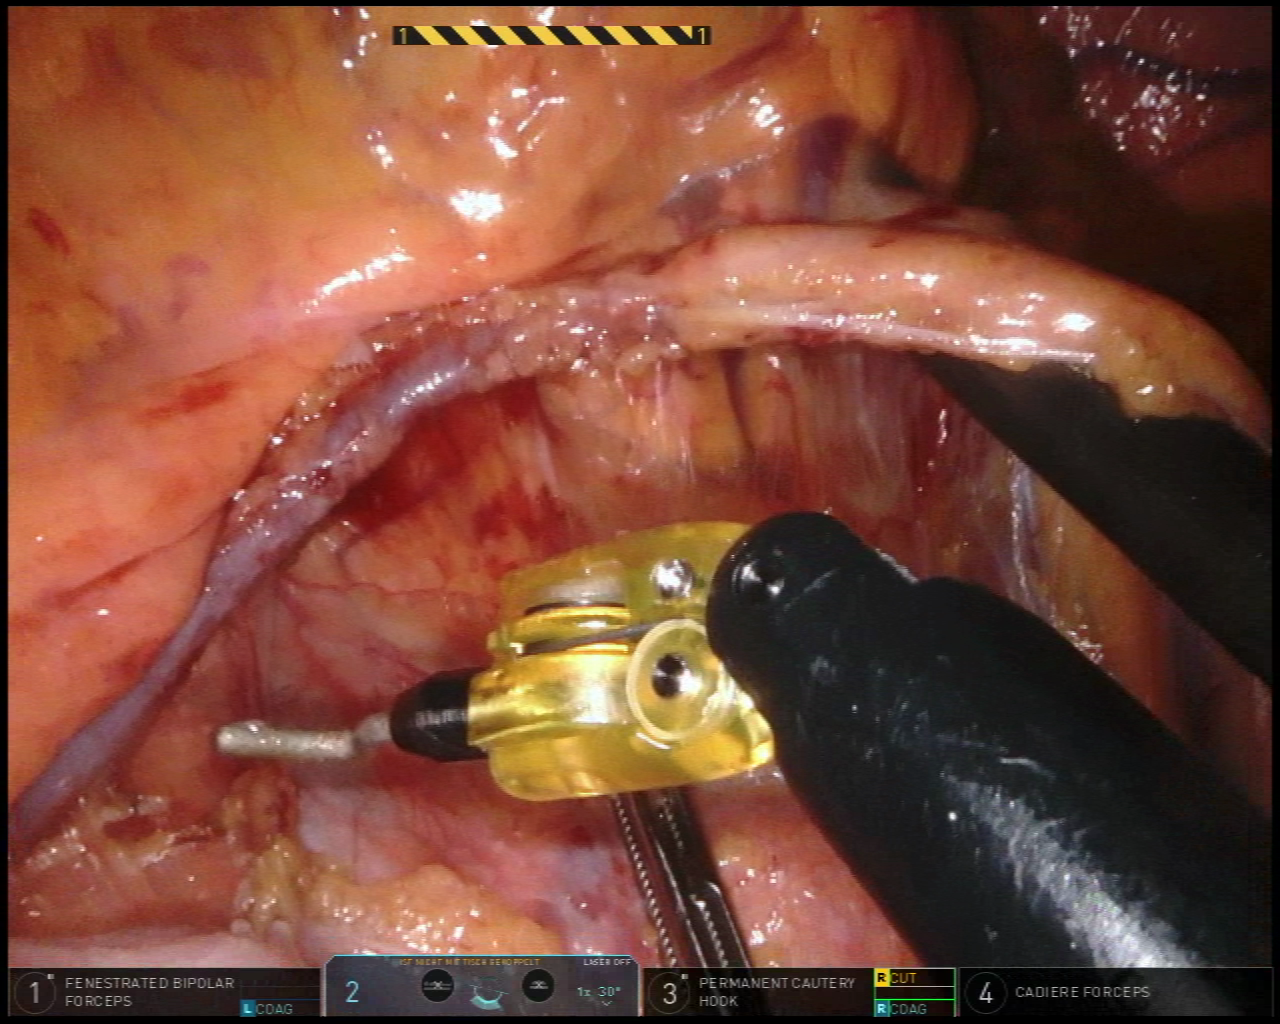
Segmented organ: intestinal_veins
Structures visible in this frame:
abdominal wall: no
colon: no
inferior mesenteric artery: no
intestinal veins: yes
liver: no
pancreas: no
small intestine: no
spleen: no
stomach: no
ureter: no
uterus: no
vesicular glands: no